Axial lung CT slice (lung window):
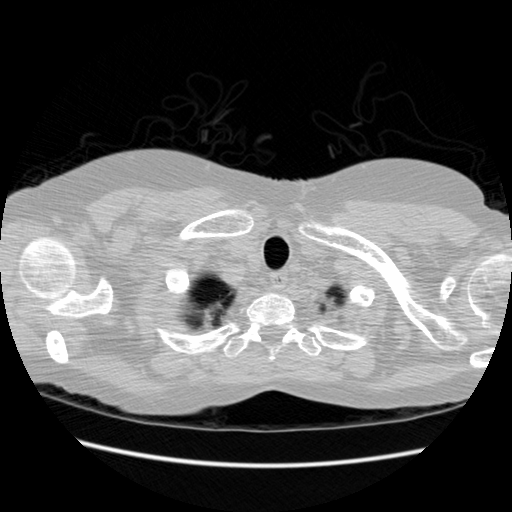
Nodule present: no